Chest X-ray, PA view. Patient: 69 years old, sex M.
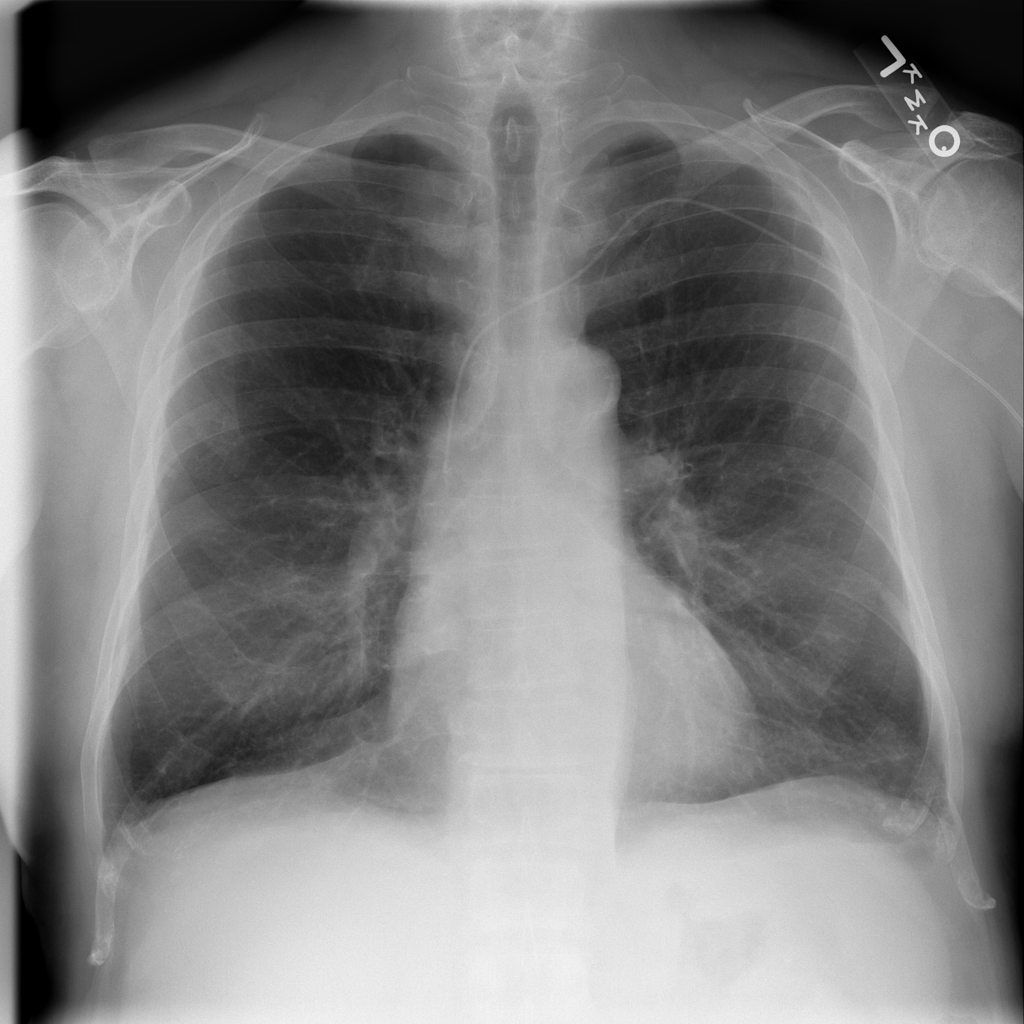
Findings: No Finding